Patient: sex F, age 74
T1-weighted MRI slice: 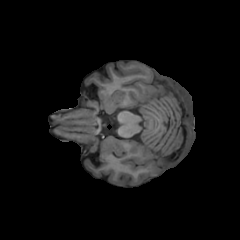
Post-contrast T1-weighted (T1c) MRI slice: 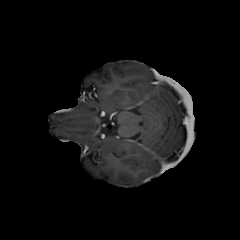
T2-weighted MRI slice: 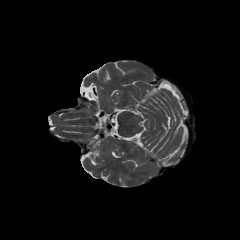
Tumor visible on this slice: no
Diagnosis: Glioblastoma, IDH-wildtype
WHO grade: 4